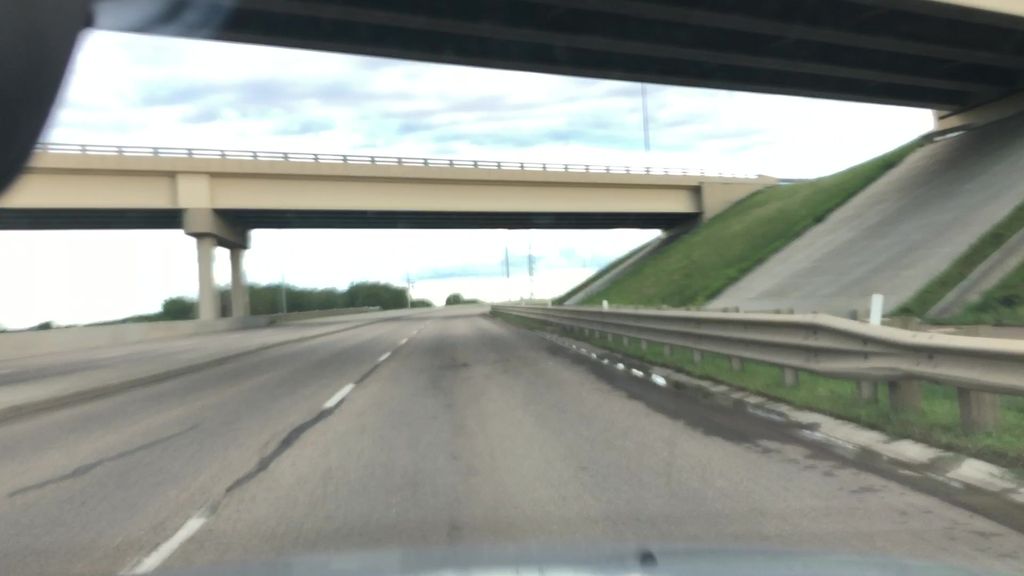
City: edmonton